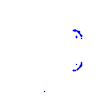
Particle: proton